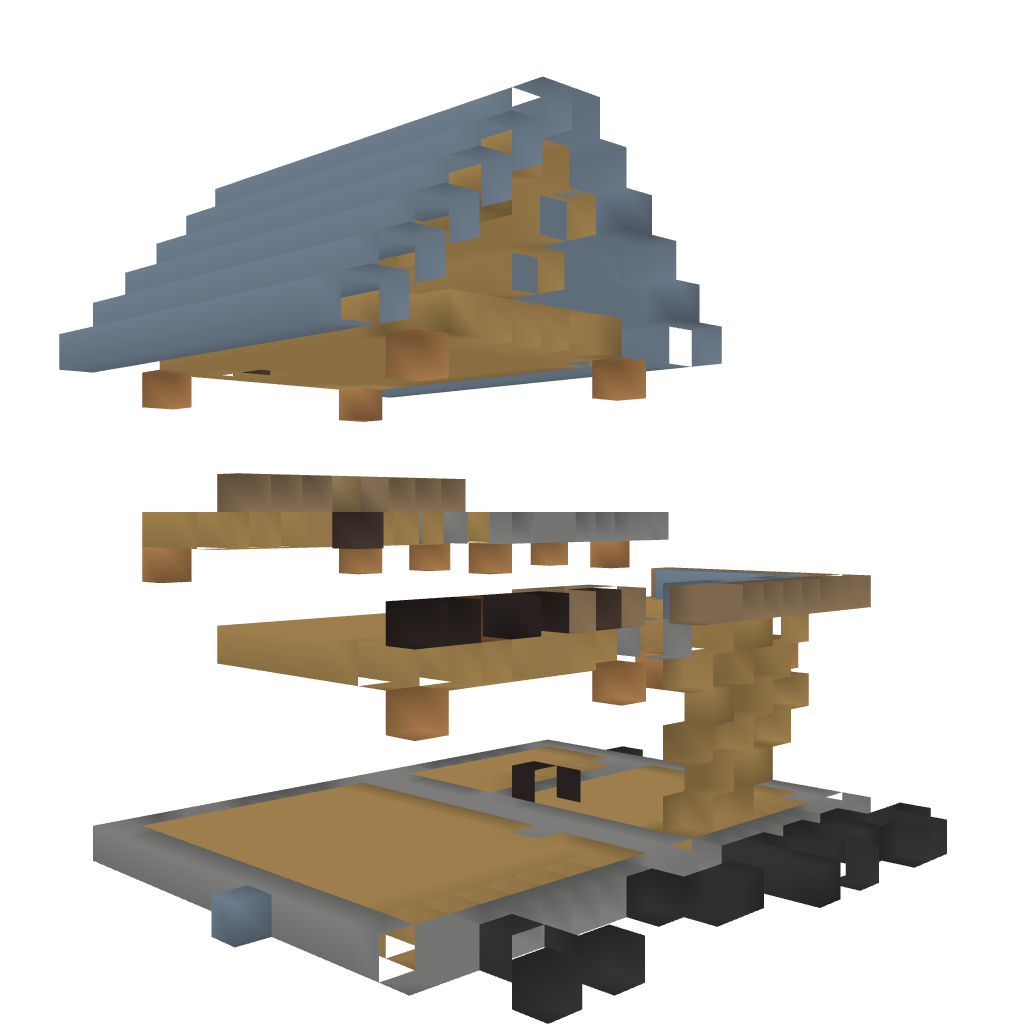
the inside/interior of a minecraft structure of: A modern house.